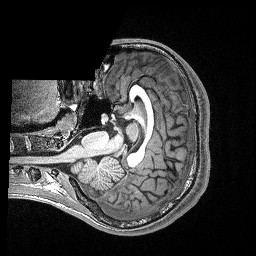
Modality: T1w
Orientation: axial
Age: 19
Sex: male
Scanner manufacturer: siemens
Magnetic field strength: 3 T
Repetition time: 2.4 s
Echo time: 0.03 s